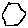
Label: hexagon